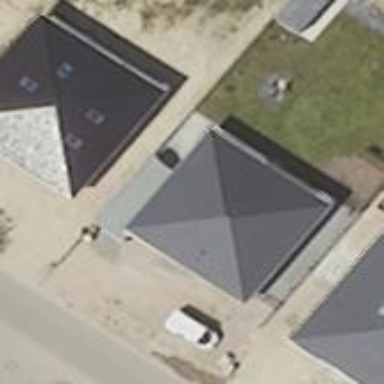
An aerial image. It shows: Simple and straightforward house.